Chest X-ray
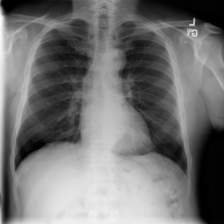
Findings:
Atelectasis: negative
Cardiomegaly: negative
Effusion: negative
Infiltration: negative
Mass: negative
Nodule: negative
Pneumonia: negative
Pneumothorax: negative
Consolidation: negative
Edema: negative
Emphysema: negative
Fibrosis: negative
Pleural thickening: negative
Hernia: negative